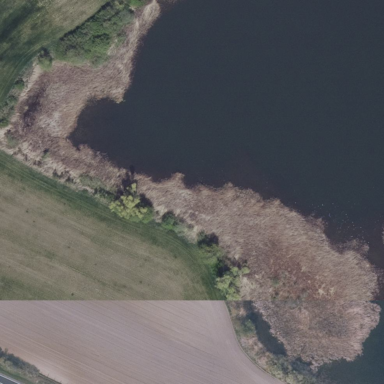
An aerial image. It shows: Swamp in wetland area.